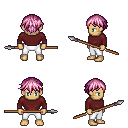
a pixel art fantasy rpg character, male body template, human, tanned skin, maroon long-sleeve shirt, white pants, pink short bangs hairstyle, spear, four views (front, back, left, right), 2x2 character sprite sheet, small pixel art, hard edges, no anti-aliasing